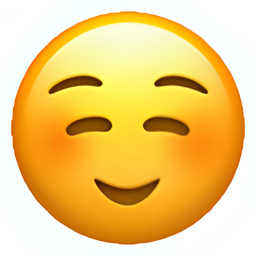
Name: white smiling face
Emoji: ☺
Group: Smileys & Emotion
Sub-group: face-affection